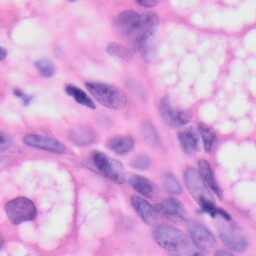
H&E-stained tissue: Skin